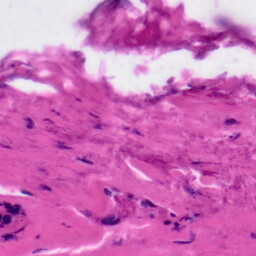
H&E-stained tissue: Tonsil